Field crop: maize
Growth stage: 2
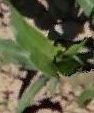
Species: maize